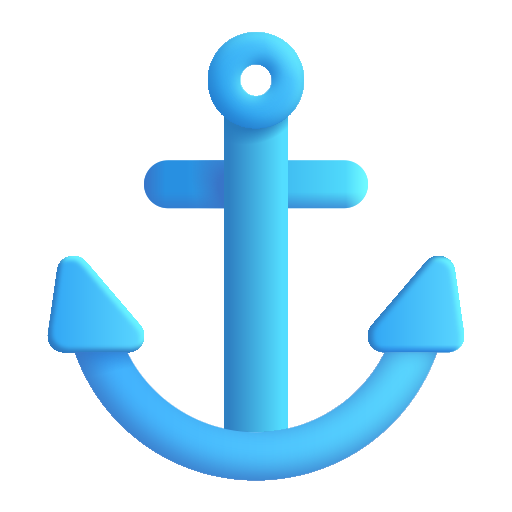
anchor color